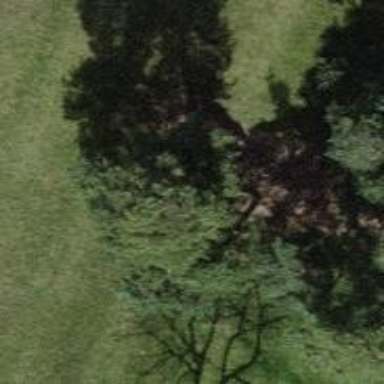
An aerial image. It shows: Beautiful tree in nature.